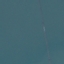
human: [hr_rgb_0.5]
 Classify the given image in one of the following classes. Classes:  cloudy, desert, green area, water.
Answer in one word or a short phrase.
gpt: water